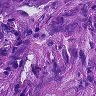
Metastatic tissue present: yes